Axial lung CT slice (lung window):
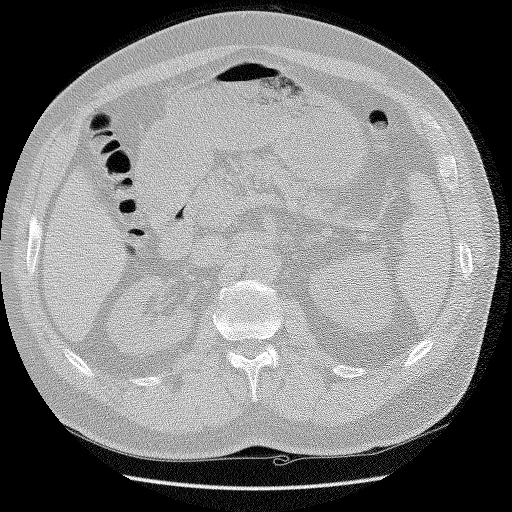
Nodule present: no